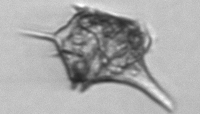
Label: Amylax